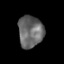
Tissue: lung
Cell type: Epithelial cells
Senescence score: 0.2165
Nuclear area (px): 773
Mean DAPI intensity: 105.129